Question: On a site I've been running for years, I just upgraded both Django and Haystack from 1.11.5 and 2.6.1, respectively, to 2.0.5 and 2.8.1, respectively. Everything with the upgrade seems to have gone smoothly except that the 'initial' values I'm providing in the overriden 'SearchForm' are not being used anymore. I can't figure out why. I posted an issue on Haystack's issue tracker <URL>, but I haven't received a response, so I'm hopeful someone here might have some insight.
Here's the form:
'''
from haystack.forms import SearchForm
class SearchForm(SearchForm):
start_date = forms.DateField(initial=Post.get_first_post_timestamp(),
input_formats=['%Y-%m-%d'])
end_date = forms.DateField(initial=datetime.date.today,
input_formats=['%Y-%m-%d'])
thread_type = forms.ChoiceField(choices=[('All Types', 'All Types')] + Thread.get_sorted_unique_types_choices())
'''
Here's the view:
'''
import haystack.generic_views
from apps.listserv.forms import SearchForm
class SearchView(haystack.generic_views.SearchView):
template_name = 'listserv/search.html'
form_class = SearchForm
results_per_page = 10
'''
Here's the template:
'''
...
[{{ form.start_date.value }}]
<form action="." method="get">
<p style="text-align: center; font-weight: bold;">Search: {{ form.q }}</p>
<p style="text-align: center; font-weight: bold;">Dates: {{ form.start_date }} to {{ form.end_date }}</p>
<p style="text-align: center; font-weight: bold;">Thread Type: {{ form.thread_type }}</p>
<p style="text-align: center;"><input type="submit" value="Search"></p>
</form>
...
'''
Here's a screenshot of the resulting render:

As you can see, neither date is being displayed.
Note that prior to the upgrades, this work. I'm wondering if something has changed between then and now in how 'initial' parameters are handled with Haystack. I've checked the Django and Haystack changelogs pretty extensively, but nothing jumps out at me.
Does anyone have any guidance on this? Thanks!
I just tried downgrading Haystack back to 2.6.1, and this work. So something must've changed with how Haystack's 'SearchForm' handles 'initial' parameters since then.
I did a little more debugging by trying each release listed <URL>.
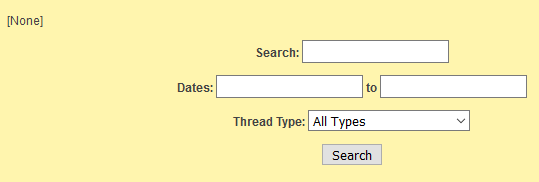
Answer: I just figured out what's going on. After some debugging, I found the commit that introduced this bug (see <URL>.
I've pointed the exact bug out to the Haystack guys, so hopefully they'll respond soon with a fix.